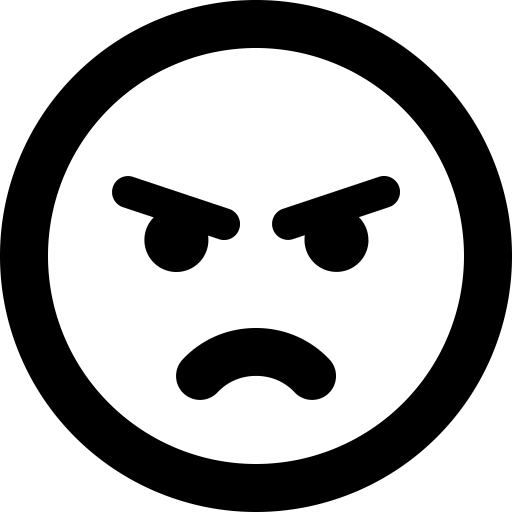
Tags: icon, FontAwesome, fa-icon, outline, face, angry